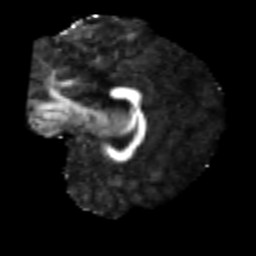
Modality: FA
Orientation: sagittal
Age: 22
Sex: female
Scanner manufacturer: siemens
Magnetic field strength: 3 T
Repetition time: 2.3 s
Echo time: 0.085 s